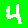
Digit: 4